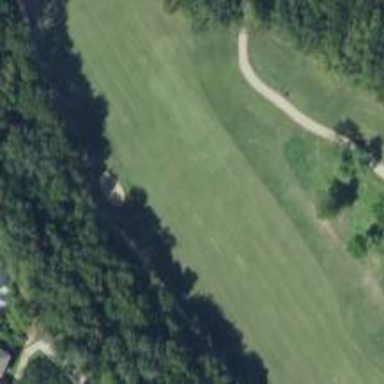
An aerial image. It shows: Golf hole.